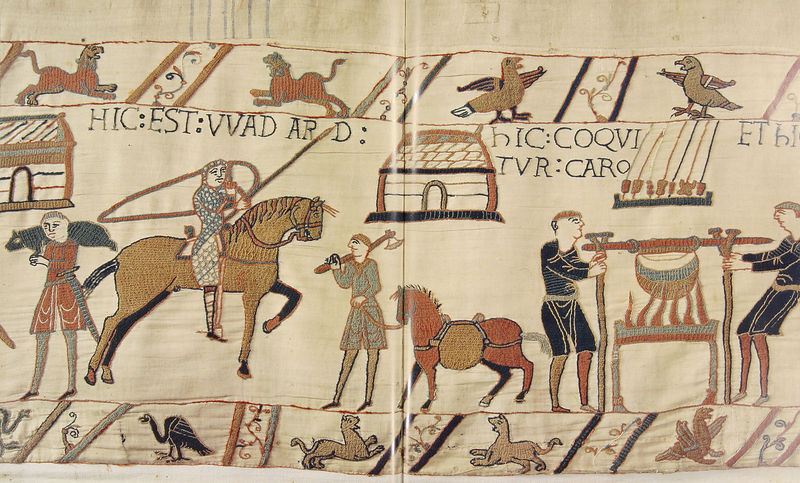
Titel: Teppich von Bayeux
Institution: Bayeux, Städtisches Museum
Schlagwörter: feuer, vogel, braun, männer, haus, hunde, rot, tiere, ornament, teppich, diener, häuser, vögel, stickerei, stoff, arbeit, pferd, pferde, reiter, schrift, lanze, flammen, schwert, text, pelikan, rüstung, axt, mittelalter, geier, löwe, speer, kochen, gestickt, textil, drache, kessel, feuerstelle, latein, kochstelle, schrifr, lasso, geuer, bayeux, 1000, harold